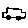
Label: car